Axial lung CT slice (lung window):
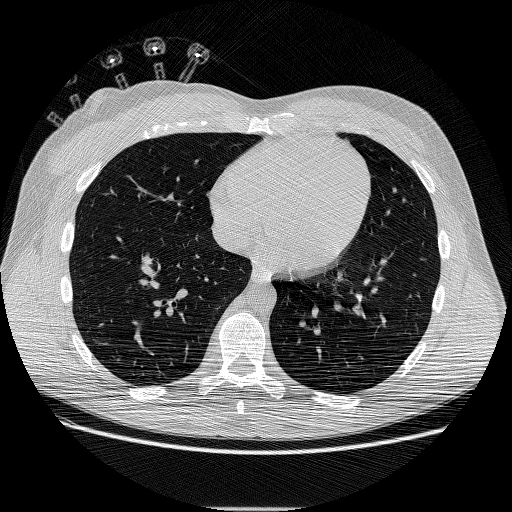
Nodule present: no